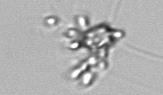
Label: Chaetoceros_didymus_TAG_external_flagellate